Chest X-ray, AP view. Patient: 63 years old, sex F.
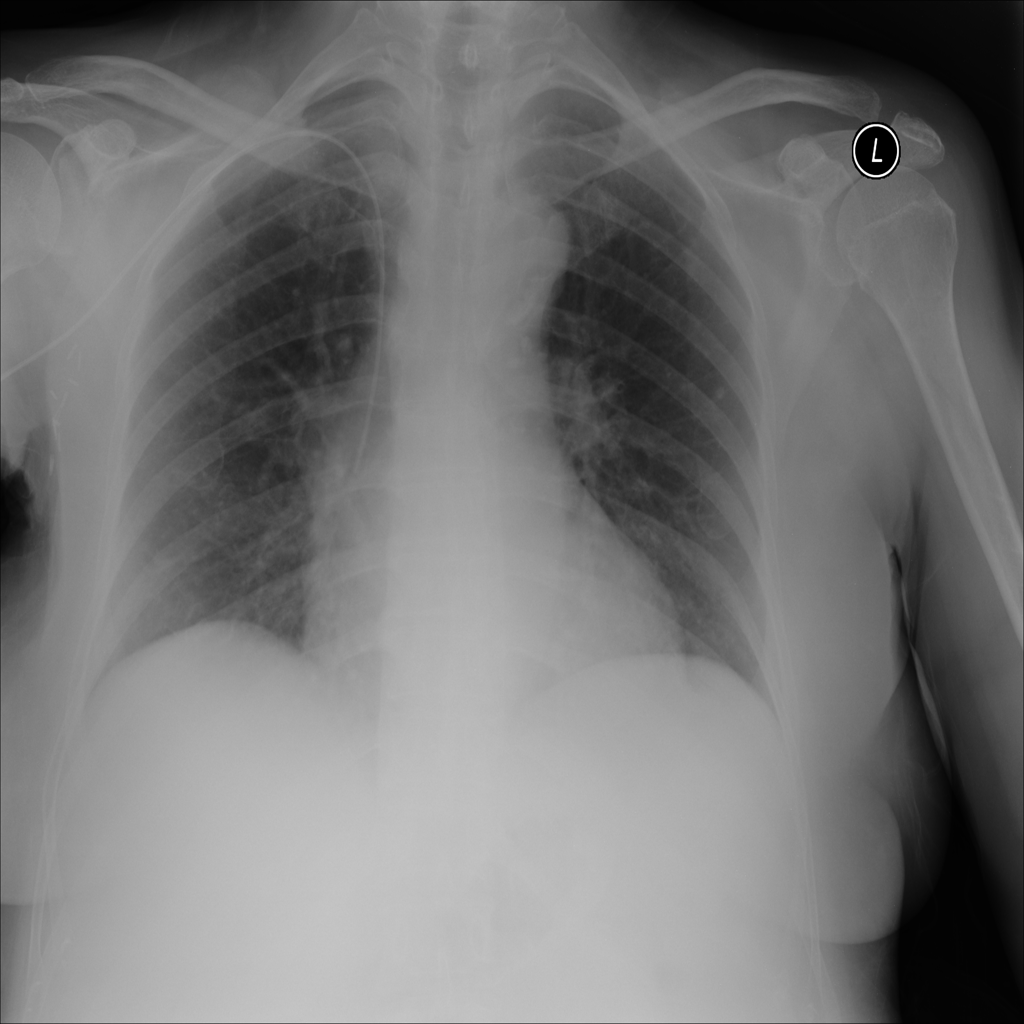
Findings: No Finding